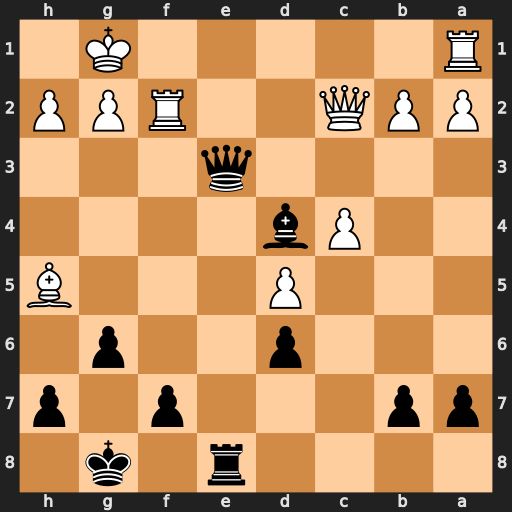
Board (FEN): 4r1k1/pp3p1p/3p2p1/3P3B/2Pb4/4q3/PPQ2RPP/R5K1
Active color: b
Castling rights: -
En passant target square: -
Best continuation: Qe1+ Rxe1 Rxe1#